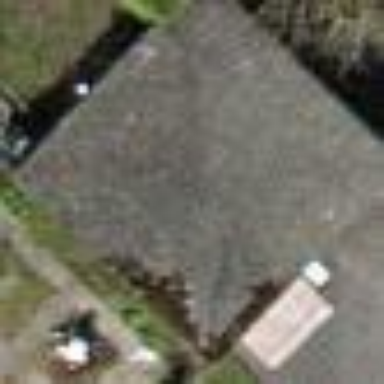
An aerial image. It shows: Garage.